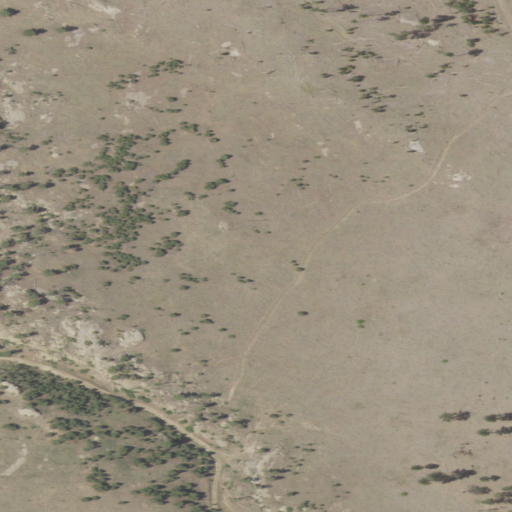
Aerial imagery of plain(s) in Montana named Cory Flat containing grassland, shrub, and evergreen forest